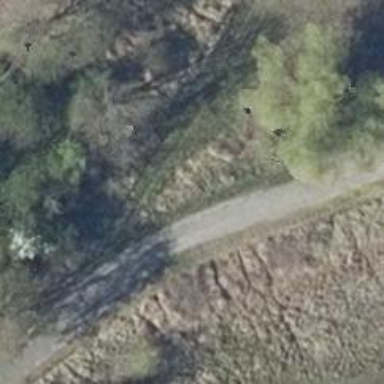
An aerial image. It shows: Unclassified road.